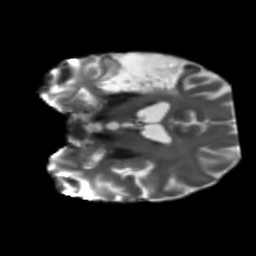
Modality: T2w
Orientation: coronal
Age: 66
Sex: male
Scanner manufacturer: siemens
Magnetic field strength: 3 T
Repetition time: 5.25 s
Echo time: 0.08 s